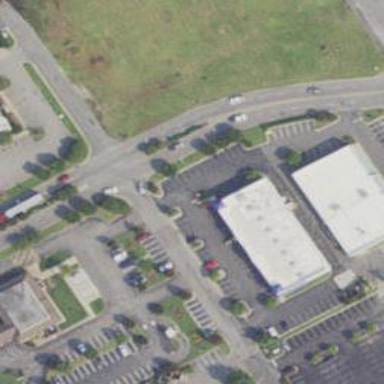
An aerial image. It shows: Parking area with asphalt surface.